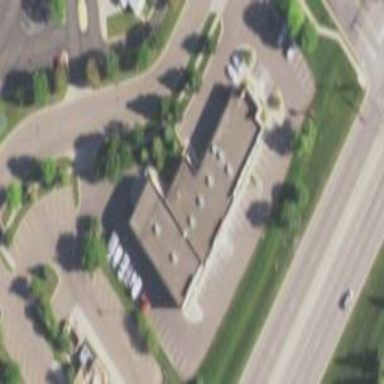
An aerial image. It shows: Building housing furniture shop.